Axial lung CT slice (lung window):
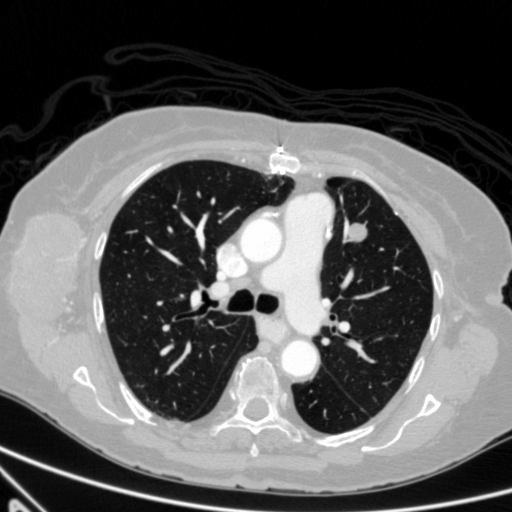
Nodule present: yes
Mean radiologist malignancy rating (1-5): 4